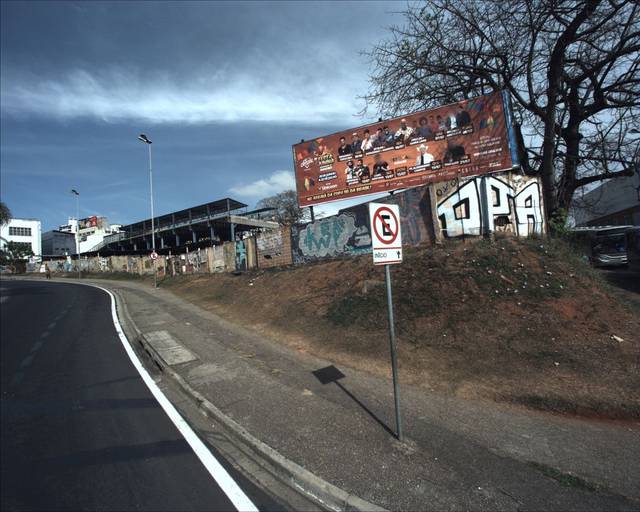
Region: Brazil
Coordinates: -23.497, -47.46